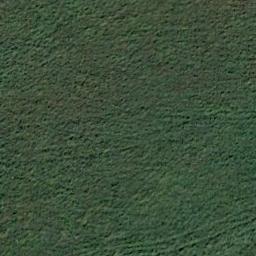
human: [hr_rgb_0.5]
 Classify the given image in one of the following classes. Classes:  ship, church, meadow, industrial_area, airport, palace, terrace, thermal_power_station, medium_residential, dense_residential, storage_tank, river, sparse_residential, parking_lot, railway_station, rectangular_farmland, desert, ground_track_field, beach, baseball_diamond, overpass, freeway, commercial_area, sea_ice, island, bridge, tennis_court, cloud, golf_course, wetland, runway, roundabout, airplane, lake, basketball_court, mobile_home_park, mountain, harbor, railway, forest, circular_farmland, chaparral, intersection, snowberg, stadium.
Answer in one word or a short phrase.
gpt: meadow